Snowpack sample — Buffalo Mountain, Silverthorne, Colorado, USA (2/22/26, 2:02 PM MST)
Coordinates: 39.622, -106.113
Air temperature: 33 °F
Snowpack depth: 63 cm
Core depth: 30 cm
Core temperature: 24.8 °F
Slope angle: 11°, slope face: 116°
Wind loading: low
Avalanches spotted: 0
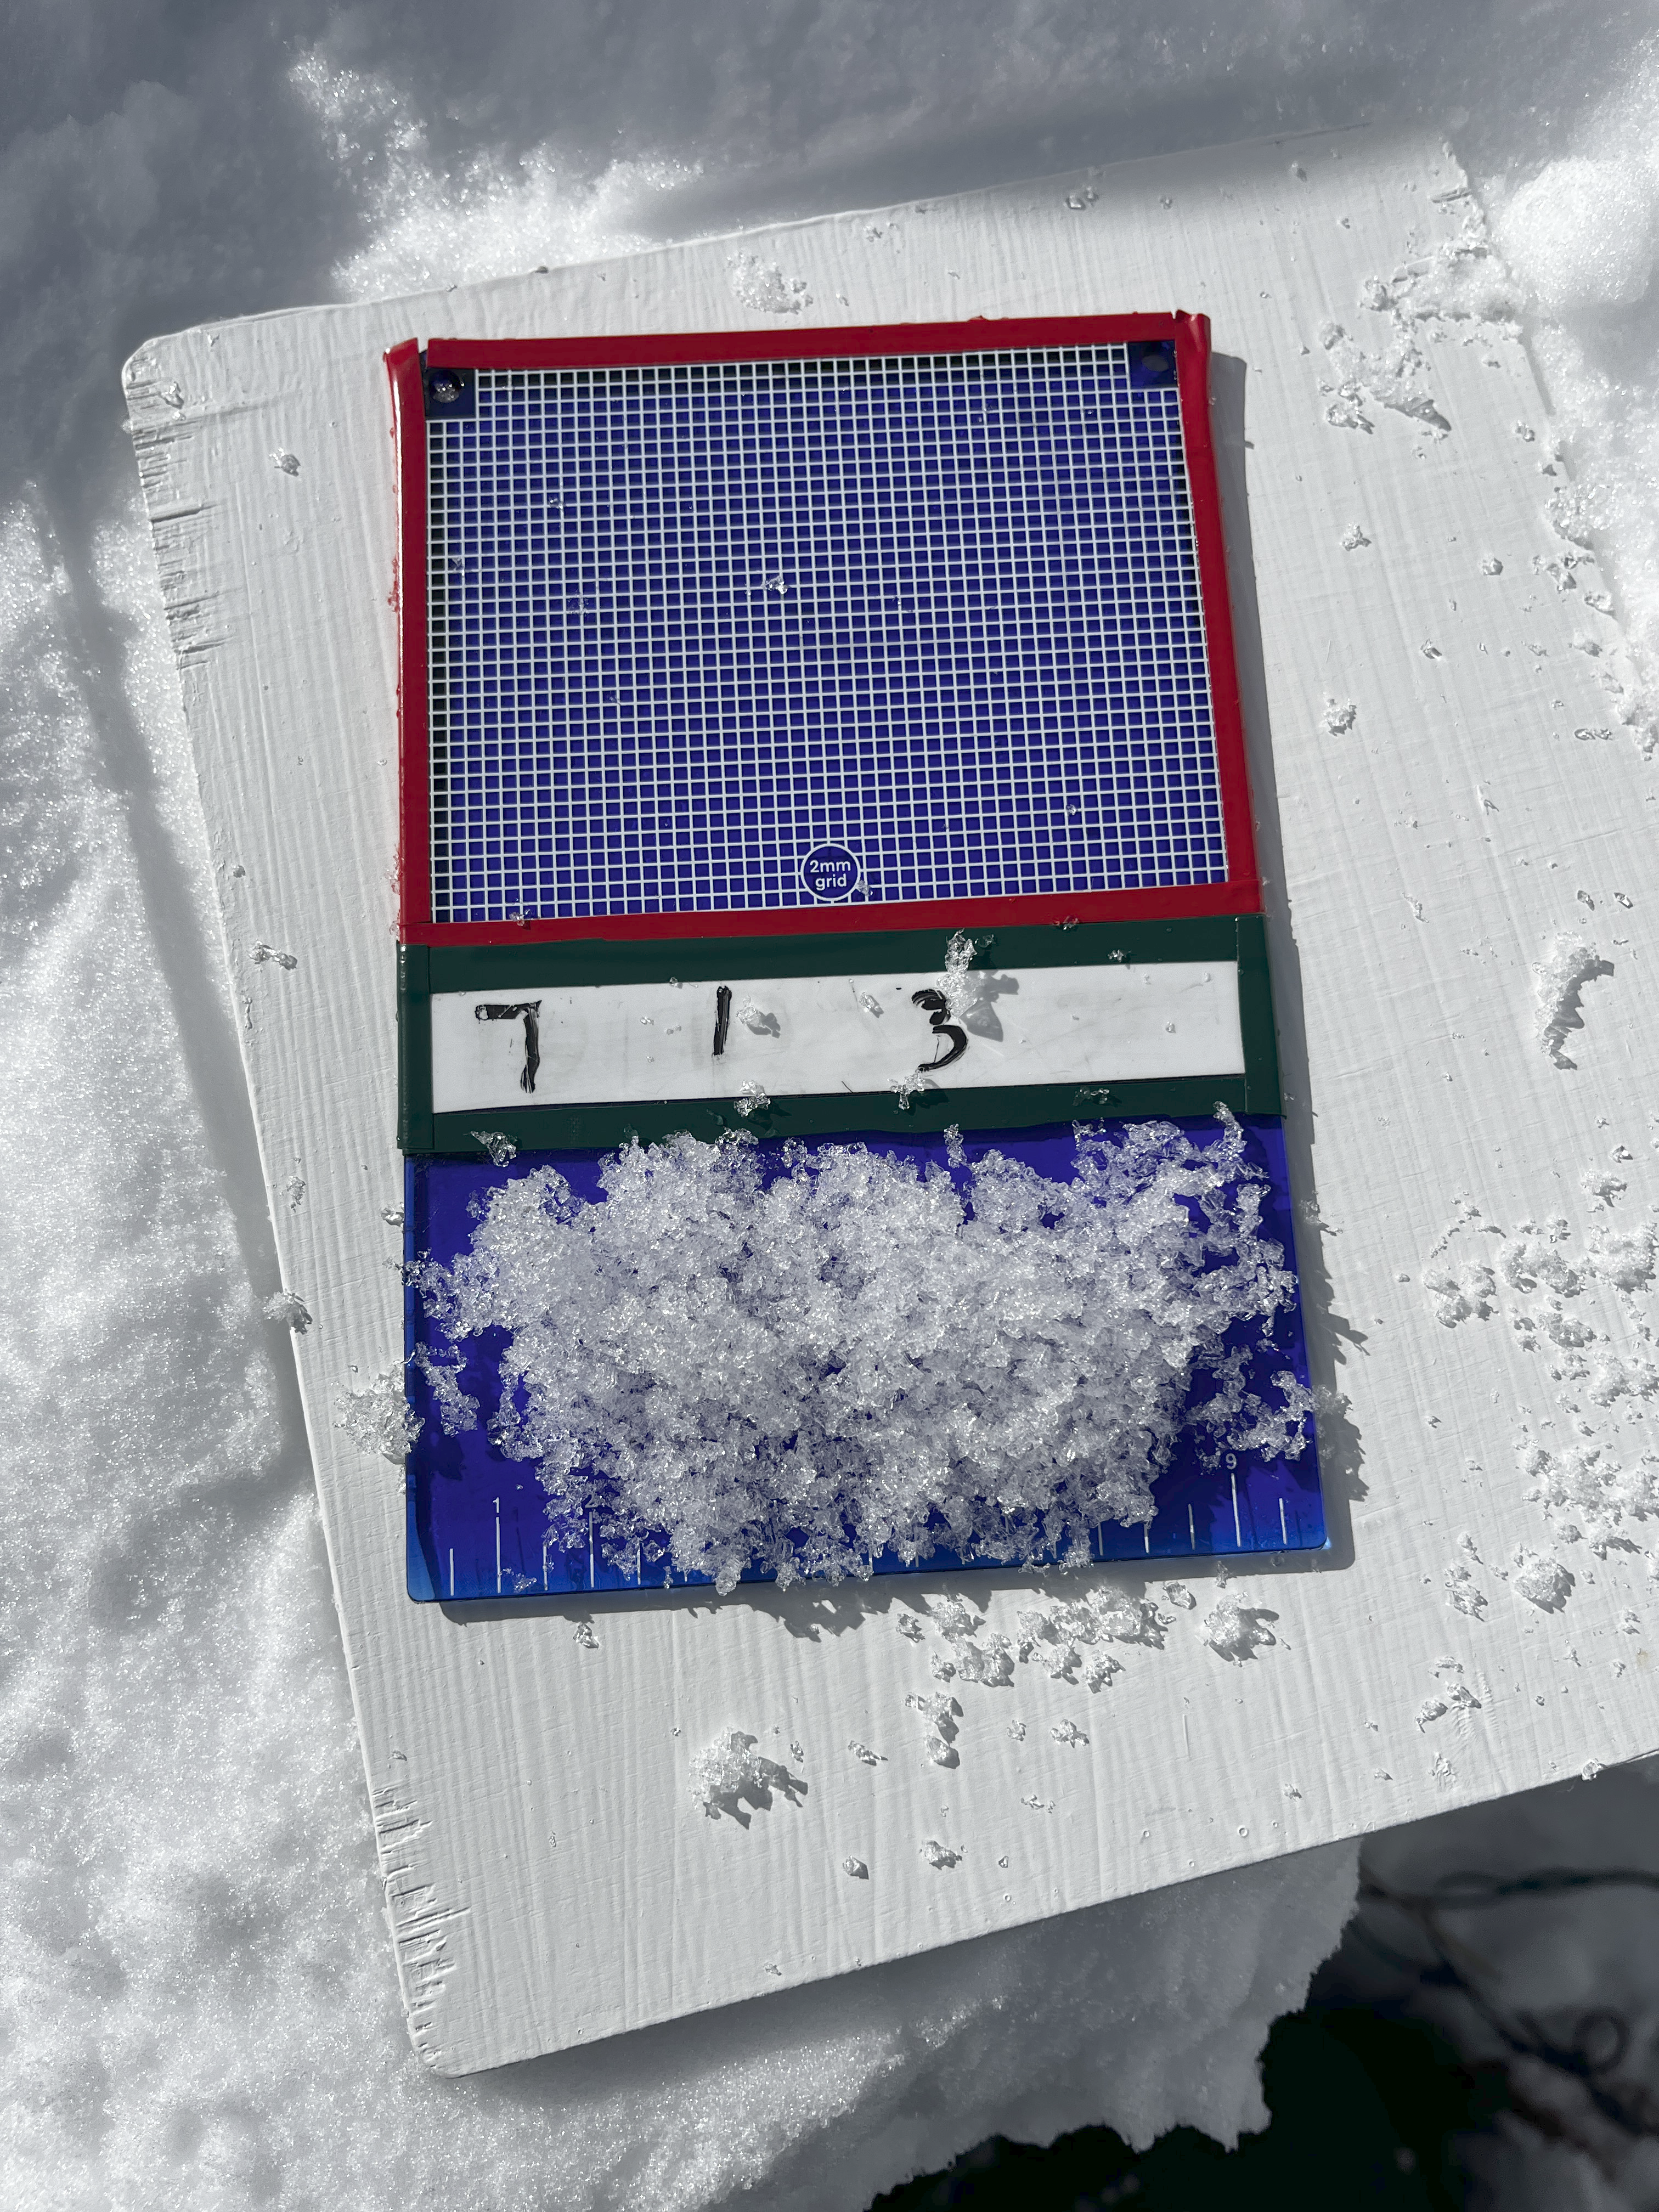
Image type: crystal_card
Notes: In a firebreak similar to site 1, minimal wind loading with no spotted avalanches (not many faces in view though)